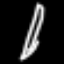
Label: pencil